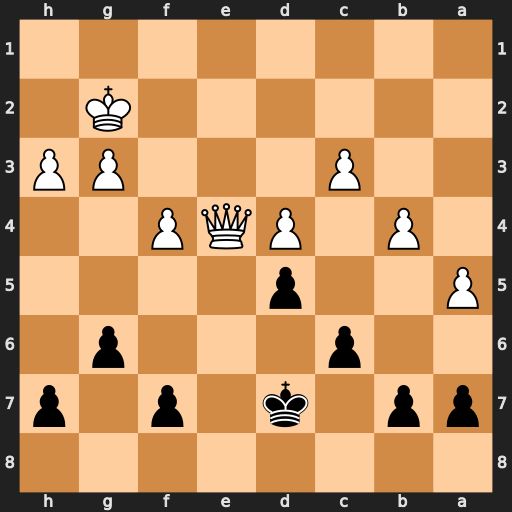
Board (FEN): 8/pp1k1p1p/2p3p1/P2p4/1P1PQP2/2P3PP/6K1/8
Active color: b
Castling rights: -
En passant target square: -
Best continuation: dxe4